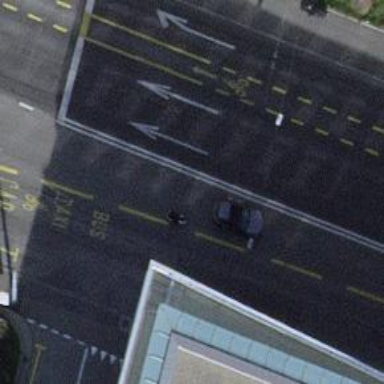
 there is lane for buses and shared busway for bicycles."